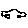
Label: car